Question:
I would like to know how I would go about writing this summation equation in java. But, the trick is, I need the summation to be equal to an amount.
'''
x= Total Loss Streak amount
sb= Starting Bet
m= multiplier
'''
The whole equation will equal to the current amount of currency in one's account. The amount of times the summation can complete itself while adding up needs to be less than or equal to the amount of currency in ones account.
Fyi, this is for a dicebot that work's on peerbet.org and I want to be able to show the user how many times he can loose in a row without wasting all his money.
If this question is bad, please do not answer it and let me delete it. Also, it thought the middle part was code, so I had to put it as such or it wouldn't let me post.
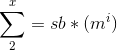
Answer: Renaming sb to just b. This is just a sum of a geometric progression

In Java, you can write:
'''
return b * (m * m - Math.pow(m, x + 1)) / (1 - m);
'''
This will be considerably faster than using a loop, although you must check that 'm' is not 1.
If you want to for 'x' given a sum 'S' then a rearrangement of the formula gives the following Java code:
'''
double x = Math.log(m * m - S * (1 - m) / b) / log(m) - 1;
'''
and truncate this result to get the integral value of 'x' where the next integer bankrupts the player.